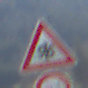
Verkehrszeichen: SchneeOderEisglaette
Zusatzzeichen unten: VerbotUeberholenEinspurigeFahrzeuge
Umgebung: Outdoor, Nature
Tageszeit: MorningAfternoon
Wetter: PartlyCloudy
Licht: Natural
Jahreszeit: NotSpecified
Kontrast: HighContrast